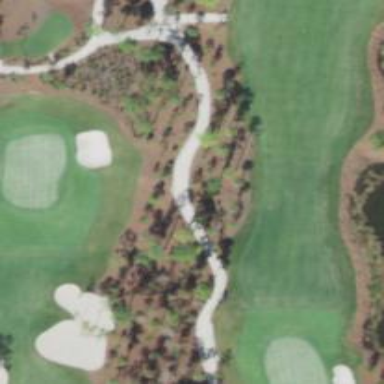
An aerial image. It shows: Footway that serves as golf path.